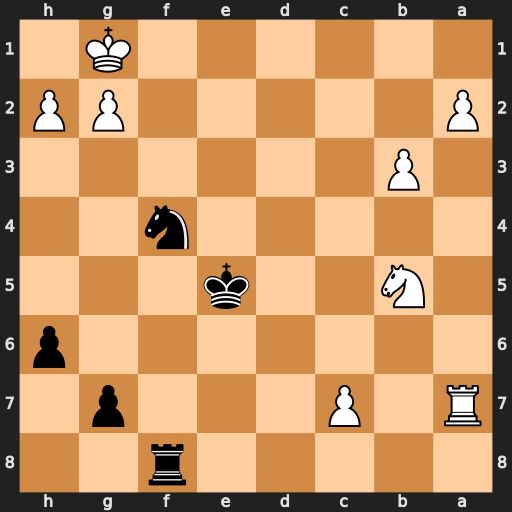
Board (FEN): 5r2/R1P3p1/7p/1N2k3/5n2/1P6/P5PP/6K1
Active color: b
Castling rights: -
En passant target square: -
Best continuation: Ne2+ Kh1 Rf1#